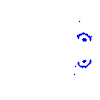
Particle: proton